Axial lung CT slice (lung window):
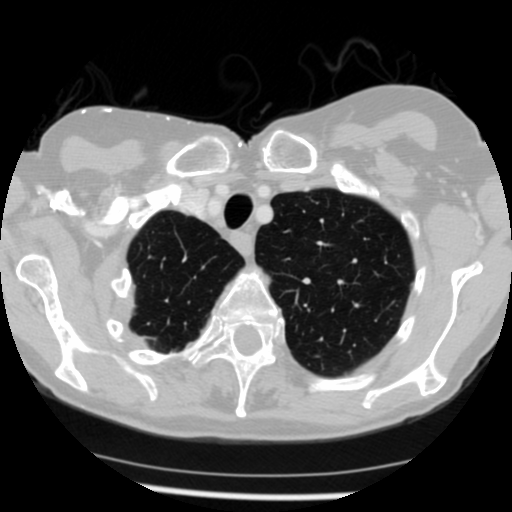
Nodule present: no